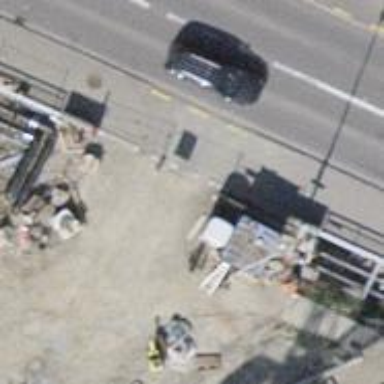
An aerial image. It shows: Asphalt sidewalk path.